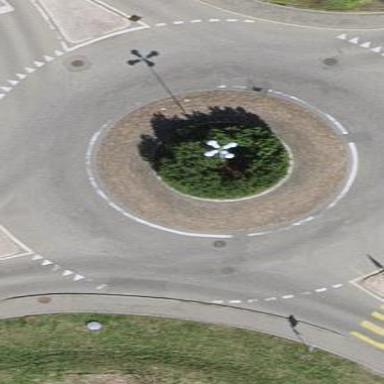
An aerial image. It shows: Tertiary road that leads to roundabout.